Interaction volume radius: 5 \u00c5
Interaction volume height: 25 \u00c5
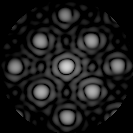
Disorder parameter: 0.08377